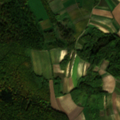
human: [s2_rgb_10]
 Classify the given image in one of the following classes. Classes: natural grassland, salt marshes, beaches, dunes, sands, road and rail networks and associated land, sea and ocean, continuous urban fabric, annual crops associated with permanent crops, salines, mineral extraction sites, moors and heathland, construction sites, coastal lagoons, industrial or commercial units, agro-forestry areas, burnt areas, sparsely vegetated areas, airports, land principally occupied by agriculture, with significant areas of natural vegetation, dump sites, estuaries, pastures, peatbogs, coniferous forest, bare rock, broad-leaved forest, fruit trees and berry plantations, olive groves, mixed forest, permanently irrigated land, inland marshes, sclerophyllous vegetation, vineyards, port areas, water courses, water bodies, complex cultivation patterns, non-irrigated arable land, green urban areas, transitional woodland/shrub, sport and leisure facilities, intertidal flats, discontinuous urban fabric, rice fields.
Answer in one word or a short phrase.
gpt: non-irrigated arable land, vineyards, broad-leaved forest